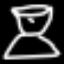
Label: hourglass